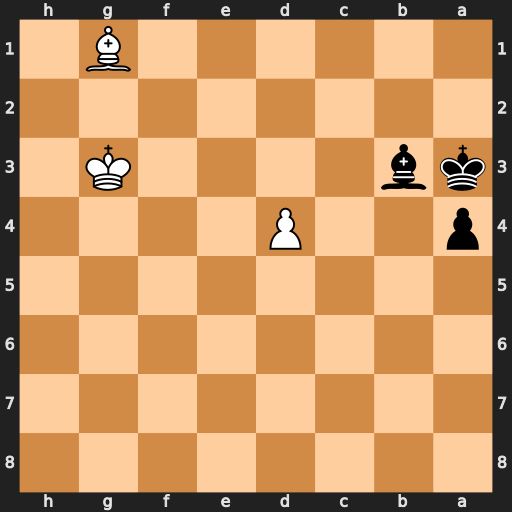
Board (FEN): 8/8/8/8/p2P4/kb4K1/8/6B1
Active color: b
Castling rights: -
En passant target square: -
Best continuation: Bd5 Be3 Kb2